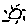
Label: sun